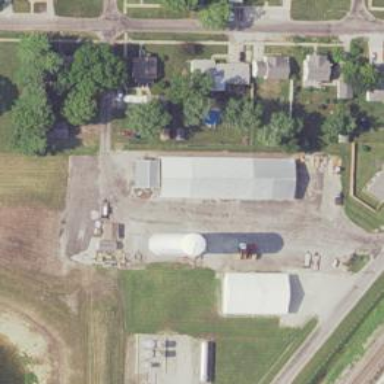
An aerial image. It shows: Silo.